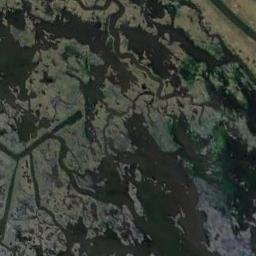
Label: wetland